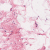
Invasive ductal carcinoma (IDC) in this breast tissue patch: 0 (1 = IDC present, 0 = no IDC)